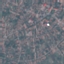
Land use / land cover: Residential